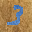
Label: 3